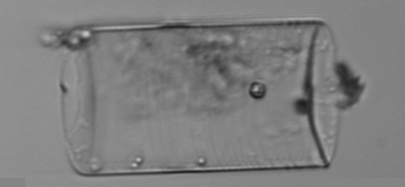
Label: Guinardia_flaccida